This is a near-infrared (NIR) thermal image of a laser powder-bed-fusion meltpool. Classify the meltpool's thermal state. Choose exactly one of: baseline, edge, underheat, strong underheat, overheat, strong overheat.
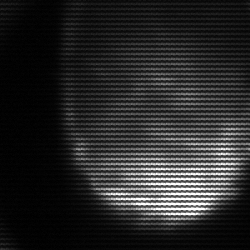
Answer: edge